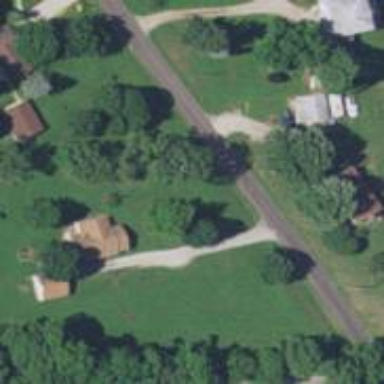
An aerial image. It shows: Driveway.